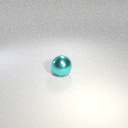
large cyan metal sphere